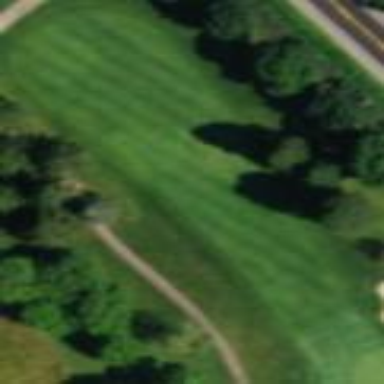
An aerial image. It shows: Scenic golf fairway.